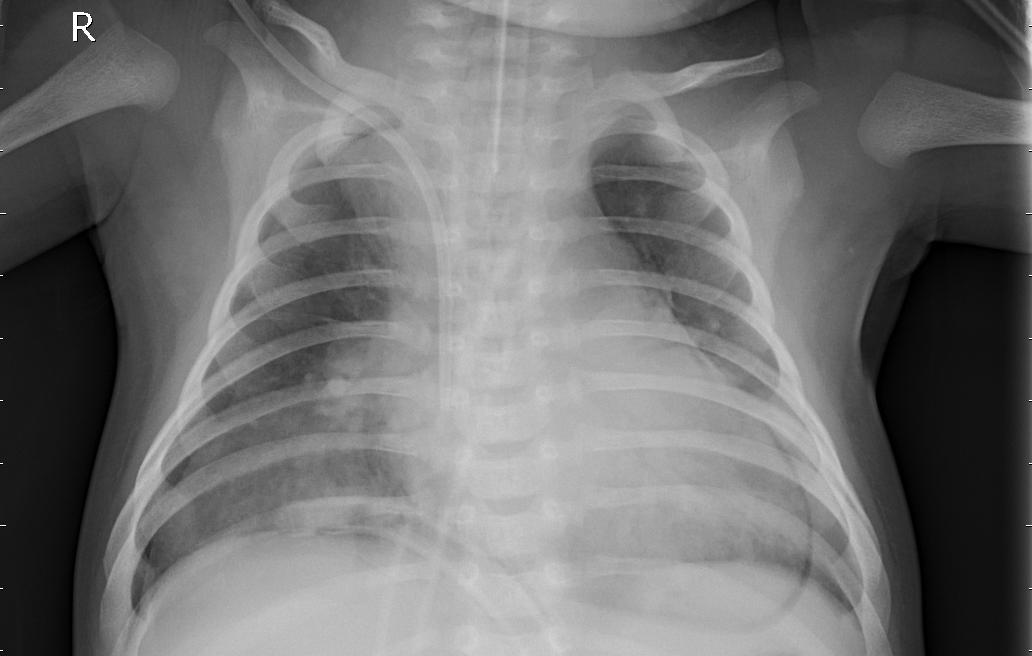
Diagnosis: PNEUMONIA